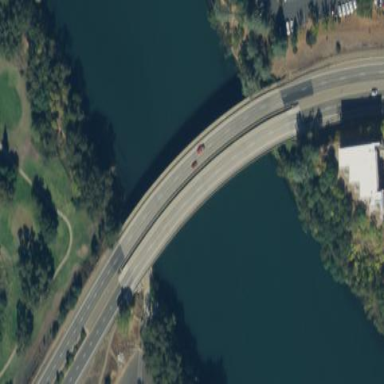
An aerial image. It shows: Man-made bridge.